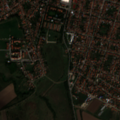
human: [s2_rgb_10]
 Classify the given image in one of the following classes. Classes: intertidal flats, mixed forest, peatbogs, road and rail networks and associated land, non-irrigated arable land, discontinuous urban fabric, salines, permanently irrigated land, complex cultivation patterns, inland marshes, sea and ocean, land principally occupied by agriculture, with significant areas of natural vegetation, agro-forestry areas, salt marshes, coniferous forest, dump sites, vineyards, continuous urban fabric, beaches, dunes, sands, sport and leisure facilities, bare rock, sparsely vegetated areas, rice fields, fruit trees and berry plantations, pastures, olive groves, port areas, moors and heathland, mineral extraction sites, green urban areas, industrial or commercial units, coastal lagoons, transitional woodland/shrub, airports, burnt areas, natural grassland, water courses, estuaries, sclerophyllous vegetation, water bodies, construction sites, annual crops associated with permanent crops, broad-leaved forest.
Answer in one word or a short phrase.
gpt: discontinuous urban fabric, non-irrigated arable land, pastures, complex cultivation patterns, land principally occupied by agriculture, with significant areas of natural vegetation